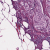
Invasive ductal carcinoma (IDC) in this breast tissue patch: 1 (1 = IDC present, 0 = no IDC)